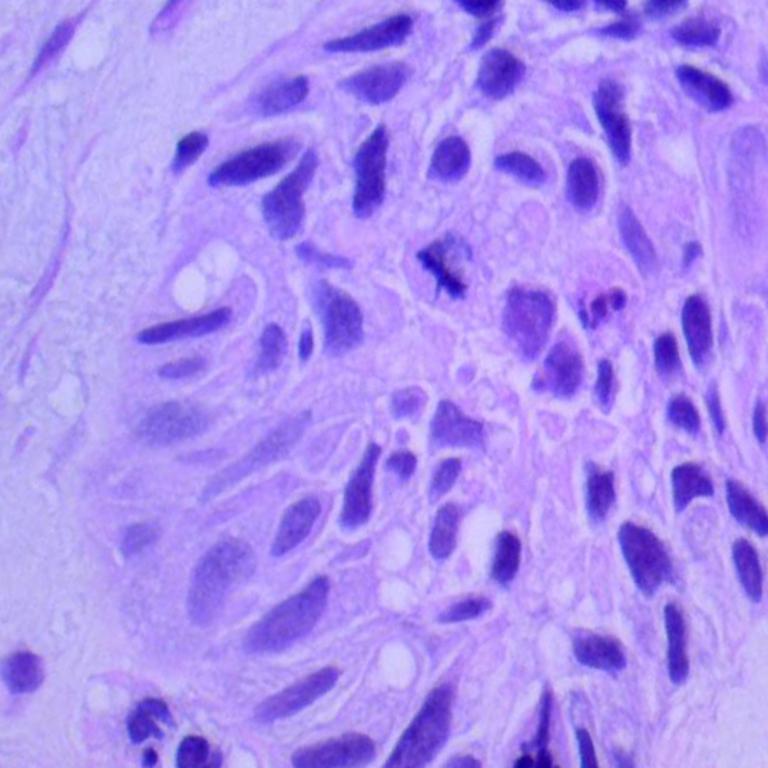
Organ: lung
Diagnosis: squamous carcinomas